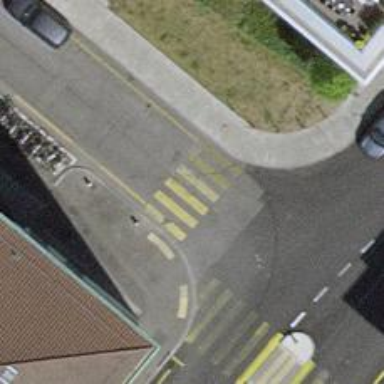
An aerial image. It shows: Marked crossing with zebra stripes on the road.